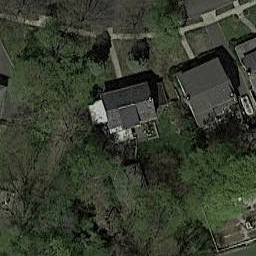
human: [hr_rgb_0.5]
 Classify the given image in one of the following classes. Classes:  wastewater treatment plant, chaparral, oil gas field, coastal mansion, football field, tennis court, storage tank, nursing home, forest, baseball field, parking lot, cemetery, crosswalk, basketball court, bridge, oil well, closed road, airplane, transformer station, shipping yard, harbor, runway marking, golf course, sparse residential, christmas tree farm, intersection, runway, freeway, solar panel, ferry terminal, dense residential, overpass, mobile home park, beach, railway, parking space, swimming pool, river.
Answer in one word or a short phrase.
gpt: sparse residential